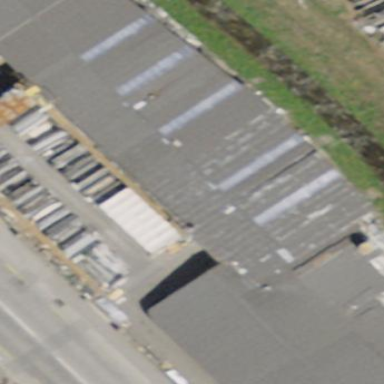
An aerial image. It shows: Industrial building.